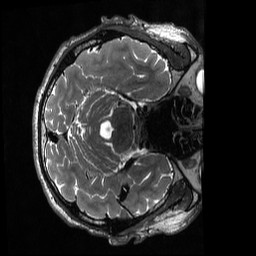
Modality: T2w
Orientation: axial
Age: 18
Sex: male